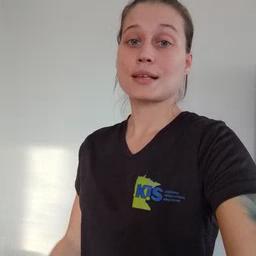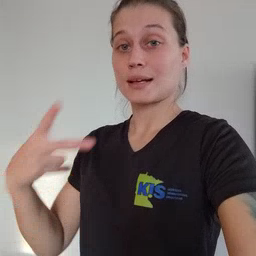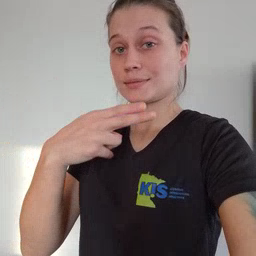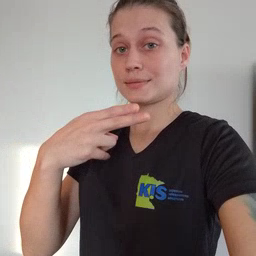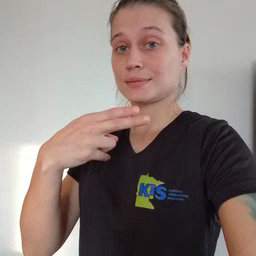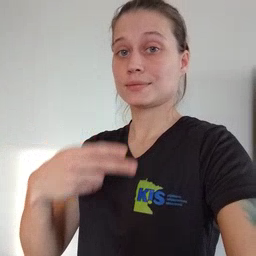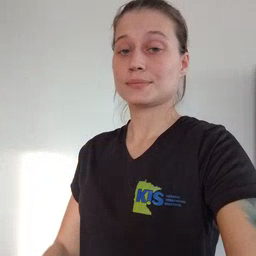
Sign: cut